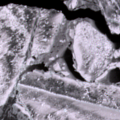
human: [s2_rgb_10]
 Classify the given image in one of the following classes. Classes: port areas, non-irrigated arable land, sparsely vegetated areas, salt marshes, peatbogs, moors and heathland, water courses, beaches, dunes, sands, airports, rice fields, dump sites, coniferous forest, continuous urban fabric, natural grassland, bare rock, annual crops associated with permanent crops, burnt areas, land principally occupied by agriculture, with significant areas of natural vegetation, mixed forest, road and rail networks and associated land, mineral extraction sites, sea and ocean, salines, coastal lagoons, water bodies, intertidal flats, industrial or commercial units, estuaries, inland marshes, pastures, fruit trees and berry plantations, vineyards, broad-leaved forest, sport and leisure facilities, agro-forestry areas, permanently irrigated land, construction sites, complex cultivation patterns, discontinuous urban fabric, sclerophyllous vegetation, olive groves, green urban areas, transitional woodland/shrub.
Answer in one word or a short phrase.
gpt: sea and ocean